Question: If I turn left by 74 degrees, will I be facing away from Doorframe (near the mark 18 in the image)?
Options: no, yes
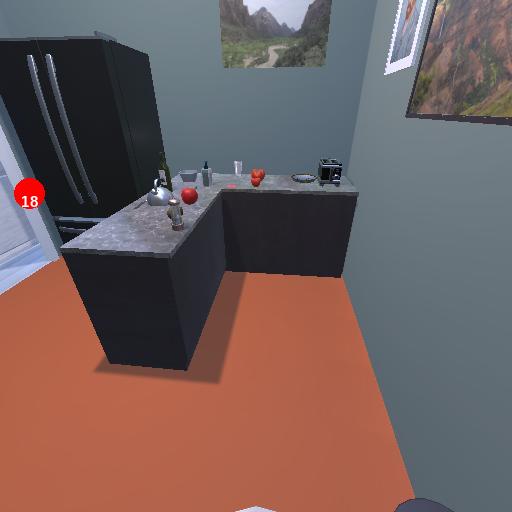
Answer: no